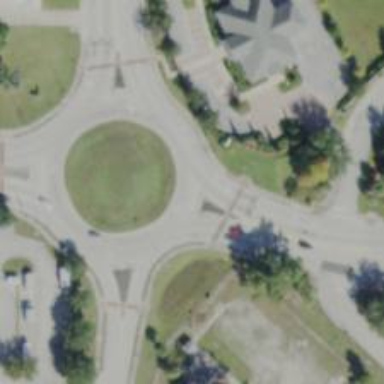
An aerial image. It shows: Secondary road around roundabout.